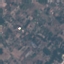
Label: Residential